高三 · 组合几何学
20. 如图, 四边形 $\mathrm{ABCD}$ 为平行四边形, $\mathrm{AD}=\mathrm{a}, \mathrm{BE} / / \mathrm{AC}, \mathrm{DE}$ 交 $\mathrm{AC}$ 的延长线于点 $\mathrm{F}$, 交 $\mathrm{BE}$ 于点 $\mathrm{E} . \mathrm{AC}=2 \mathrm{CF}, \angle \mathrm{ADC}=60^{\circ}, \mathrm{AC} \perp \mathrm{DC}$, 则 $\mathrm{BE}=$ \$ \qquad \$

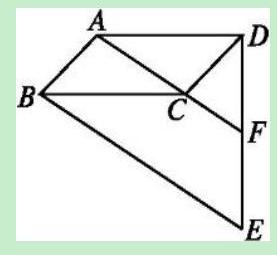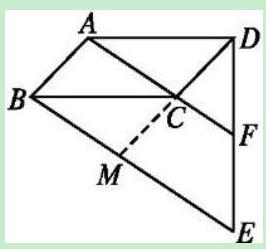
答案: $\sqrt{3} a$
解析: : 解答: 如图, 延长 $\mathrm{DC}$ 交 $\mathrm{BE}$ 于点 $\mathrm{M}, \because \mathrm{BE} / / \mathrm{AC}, \mathrm{AB} / / \mathrm{DC}, \therefore$ 四边形 $\mathrm{ABMC}$ 是平行四边
形. $\therefore \mathrm{CM}=\mathrm{AB}$. 又 $\because$ 在 $\square \mathrm{ABCD}$ 中, $\mathrm{AB}=\mathrm{CD}, \therefore \mathrm{CM}=\mathrm{CD} . \therefore \mathrm{C}$ 为 $\mathrm{DM}$ 的中点 $\because \mathrm{BE} / / \mathrm{AC}, \therefore \mathrm{DF}=\mathrm{FE}$.所以 $\mathrm{CF}$ 是 $\triangle \mathrm{DME}$ 的中位线,故 $\mathrm{ME}=2 \mathrm{CF} . \because \mathrm{AC}=2 \mathrm{CF}, \therefore \mathrm{ME}=\mathrm{AC} . \because$ 四边形 $\mathrm{ABMC}$ 是平行四边形, $\therefore \mathrm{BM}=\mathrm{AC} . \therefore \mathrm{ME}=\mathrm{BM} . \therefore \mathrm{BE}=2 \mathrm{BM}=2 \mathrm{ME}=2 \mathrm{AC}$. 又 $\because \mathrm{AC} \perp \mathrm{DC}, \angle \mathrm{ADC}=60^{\circ}, \therefore$ 在 Rt $\triangle \mathrm{ADC}$ 中,利用勾股定理,得 $\mathrm{AC}=\frac{\sqrt{3}}{2} a . \therefore \mathrm{BE}=2 \mathrm{AC}=\sqrt{3} a$.

分析: 本题主要考查了平行线等分线段定理, 解决问题的关键是根据所给条件结合平行线等分线段定理以及构造辅助线方向计算即可.